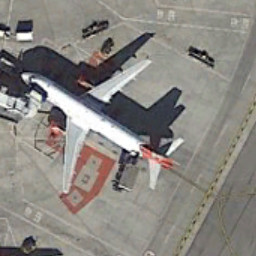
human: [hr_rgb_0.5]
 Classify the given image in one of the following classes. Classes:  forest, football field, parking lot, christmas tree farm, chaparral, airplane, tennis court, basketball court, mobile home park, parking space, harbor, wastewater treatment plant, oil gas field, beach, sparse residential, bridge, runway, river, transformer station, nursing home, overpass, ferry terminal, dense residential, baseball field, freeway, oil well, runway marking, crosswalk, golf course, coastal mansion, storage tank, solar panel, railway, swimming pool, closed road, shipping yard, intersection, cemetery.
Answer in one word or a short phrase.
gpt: airplane